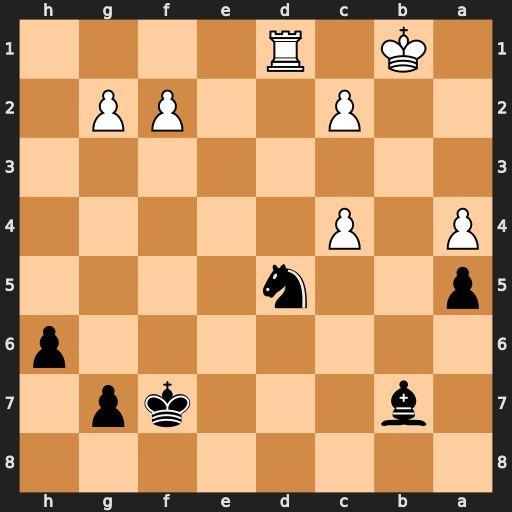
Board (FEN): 8/1b3kp1/7p/p2n4/P1P5/8/2P2PP1/1K1R4
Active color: b
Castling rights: -
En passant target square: -
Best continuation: Nc3+ Ka1 Nxd1